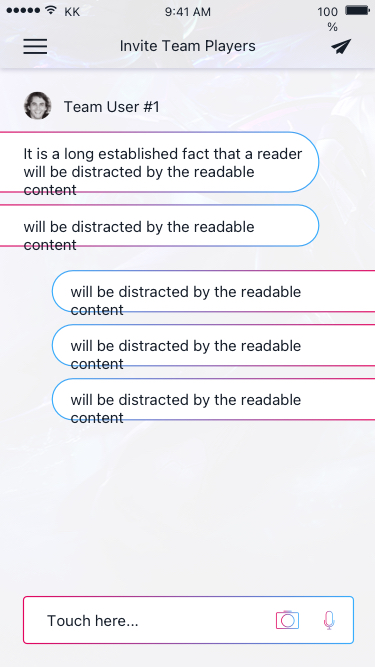
Text in this UI design:
Team User #1
It is a long established fact that a reader will be distracted by the readable content
will be distracted by the readable content
will be distracted by the readable content
will be distracted by the readable content
will be distracted by the readable content
Touch here...
Invite Team Players
9:41 AM
KK
100%